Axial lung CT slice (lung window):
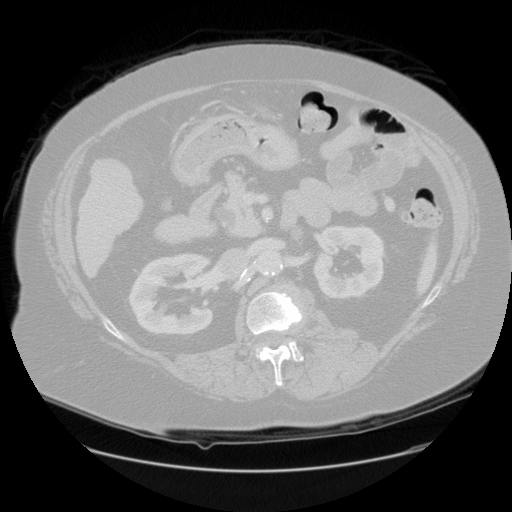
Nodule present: no